Aerial crown-view tile of a tropical tree (Barro Colorado Island, Panama), acquired 20250414:
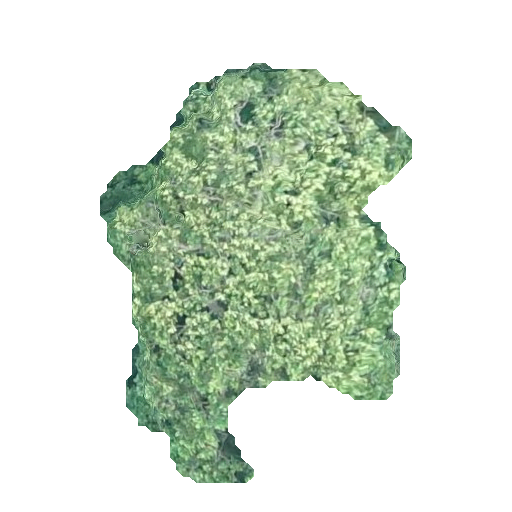
Species: Calophyllum longifolium
GBIF accepted scientific name: Calophyllum longifolium
Crown area: 127.168 m²